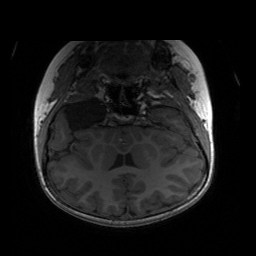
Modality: T1w
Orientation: sagittal
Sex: male
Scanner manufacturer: siemens
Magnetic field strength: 3 T
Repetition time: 1.9 s
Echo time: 0.00243 s